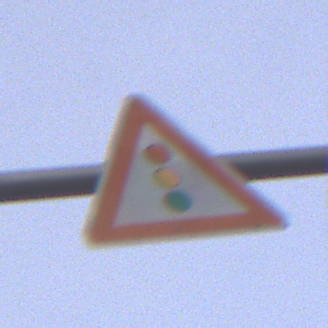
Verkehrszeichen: Lichtzeichenanlage
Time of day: MorningAfternoon
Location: Outdoor (Urban)
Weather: PartlyCloudy
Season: NotSpecified
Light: Natural